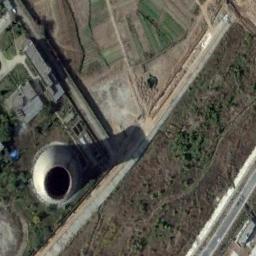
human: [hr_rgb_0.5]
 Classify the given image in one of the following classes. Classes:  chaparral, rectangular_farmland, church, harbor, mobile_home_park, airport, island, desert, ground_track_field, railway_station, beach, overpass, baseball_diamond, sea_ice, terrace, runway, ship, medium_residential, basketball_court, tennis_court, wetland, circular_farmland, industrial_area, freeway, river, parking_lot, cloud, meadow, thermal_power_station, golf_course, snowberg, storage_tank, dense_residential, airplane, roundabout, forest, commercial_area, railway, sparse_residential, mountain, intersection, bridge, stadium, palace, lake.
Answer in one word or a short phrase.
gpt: thermal_power_station